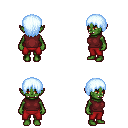
a pixel art fantasy rpg character, female body template, orc, green skin, maroon sleeveless shirt, red pants, white cyan plain hairstyle, four views (front, back, left, right), 2x2 character sprite sheet, small pixel art, hard edges, no anti-aliasing